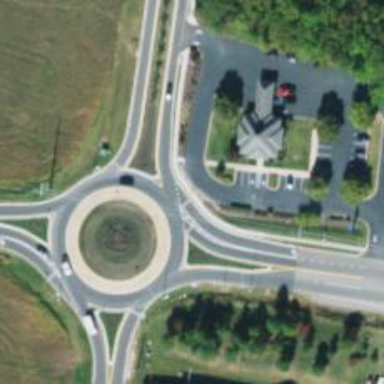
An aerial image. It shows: Secondary road leading to roundabout.